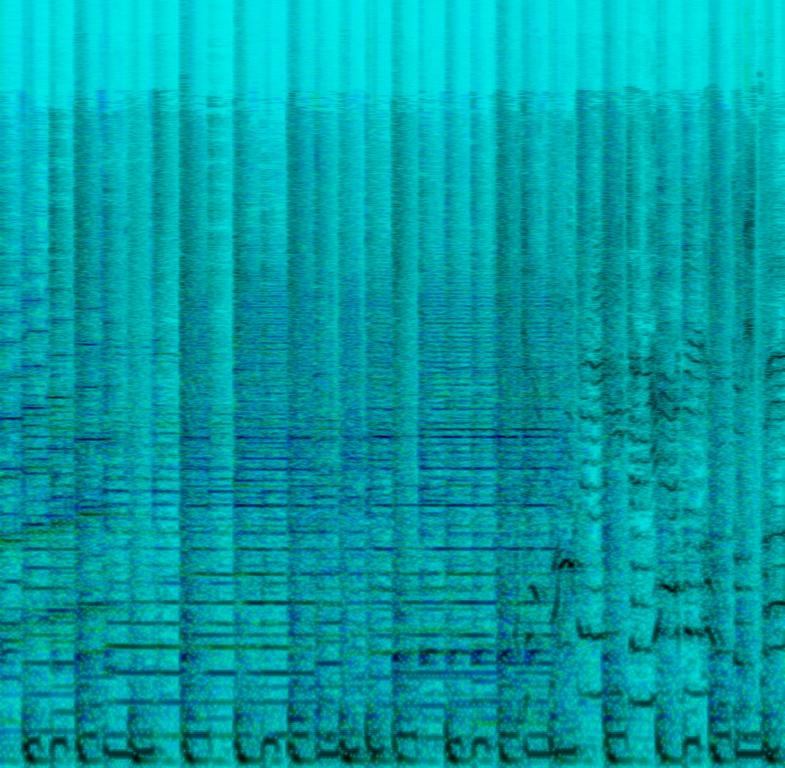
This song contains a simple acoustic drum groove with a cowbell and a bassline following. Two e-guitars are playing a melody then a male voice starts singing loud and in the mid-range. This song may be playing while working in the garage.